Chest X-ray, AP view. Patient: 56 years old, sex F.
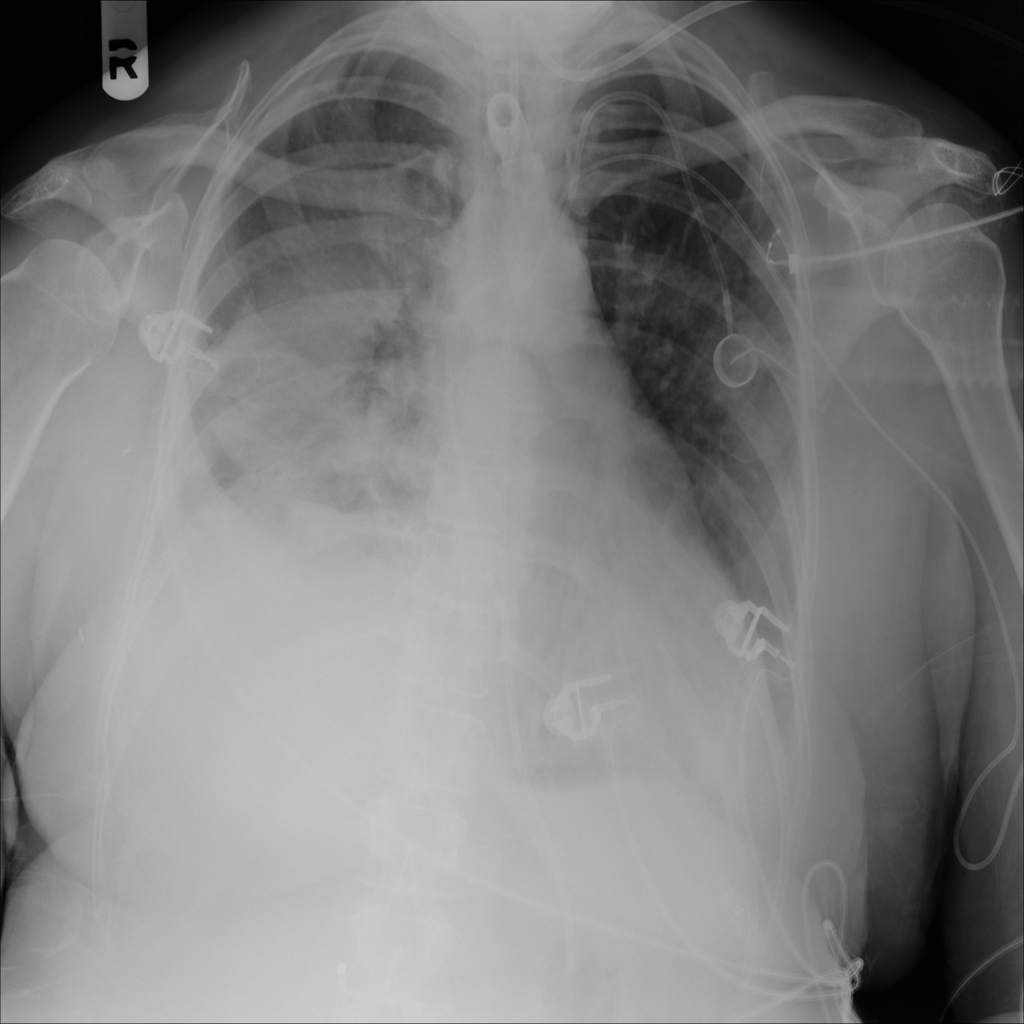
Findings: Effusion